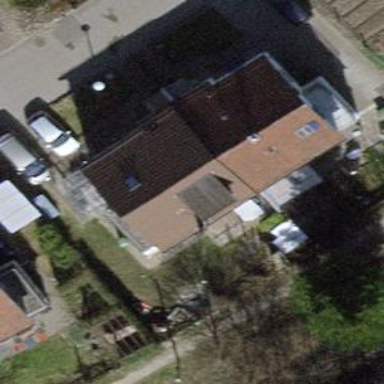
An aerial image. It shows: Building with tiled roof.